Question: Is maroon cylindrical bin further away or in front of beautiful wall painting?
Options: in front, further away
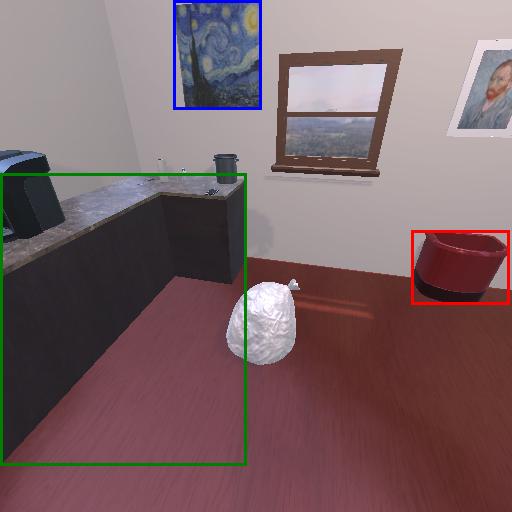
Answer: in front